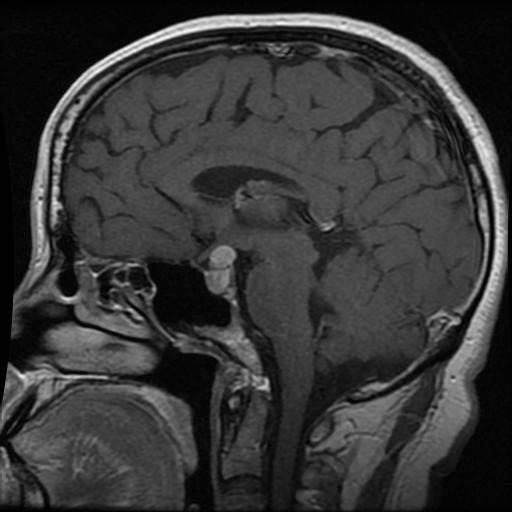
Label: pituitary